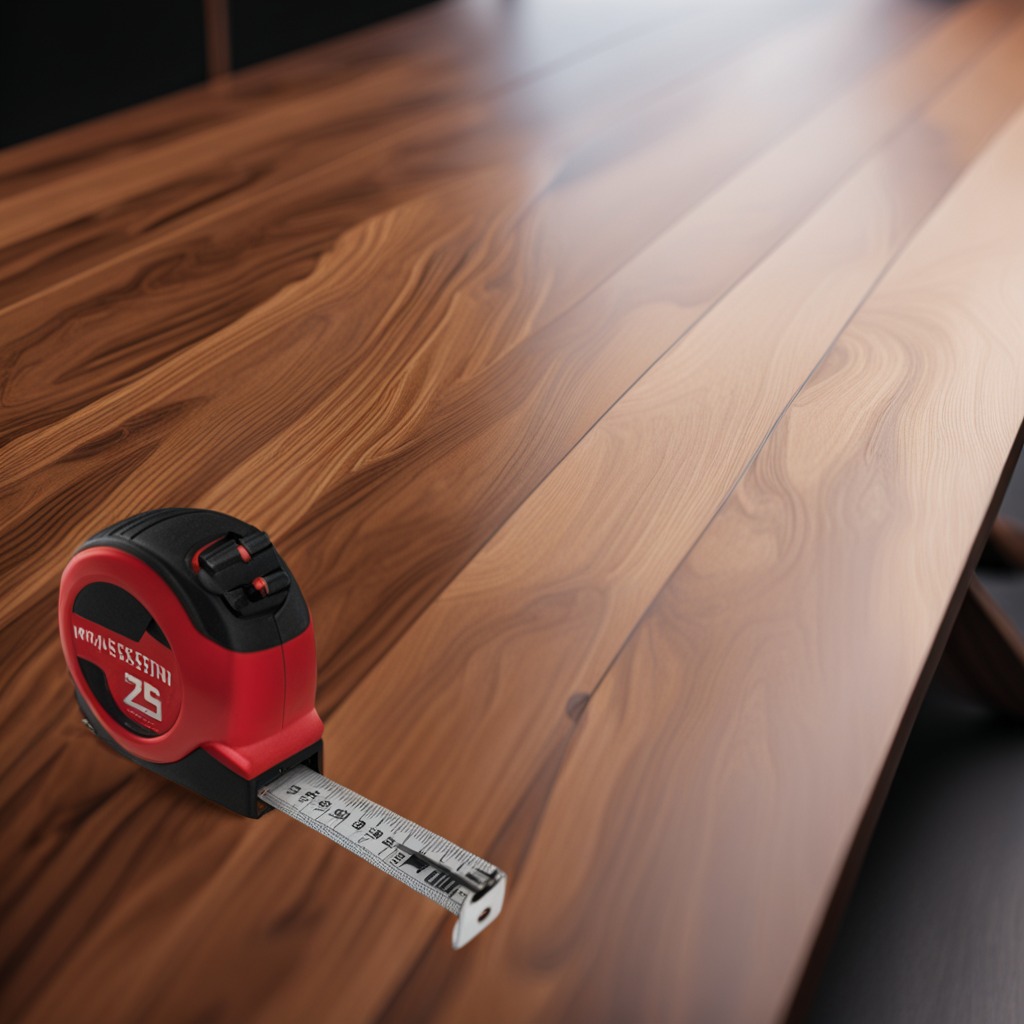
A measuring tape is lying on the wooden table in a carpentry studio.